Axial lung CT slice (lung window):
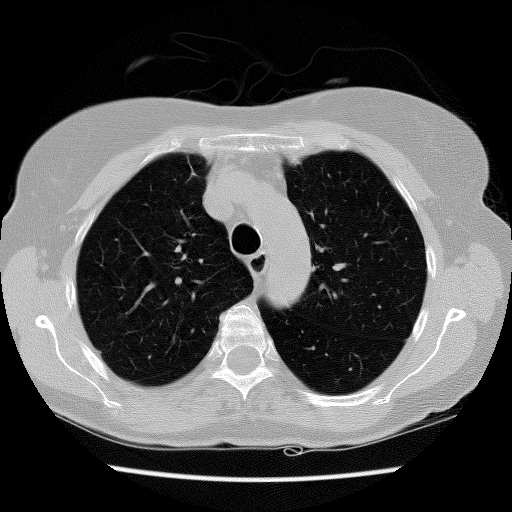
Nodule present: no